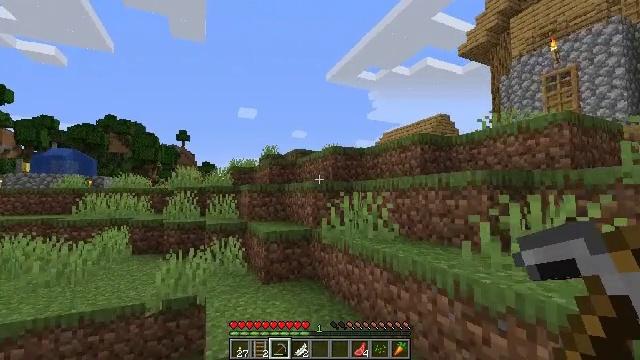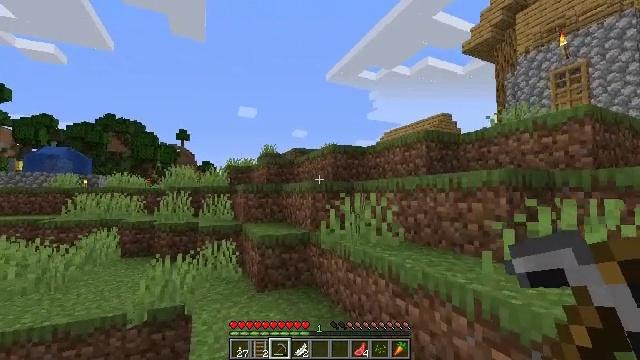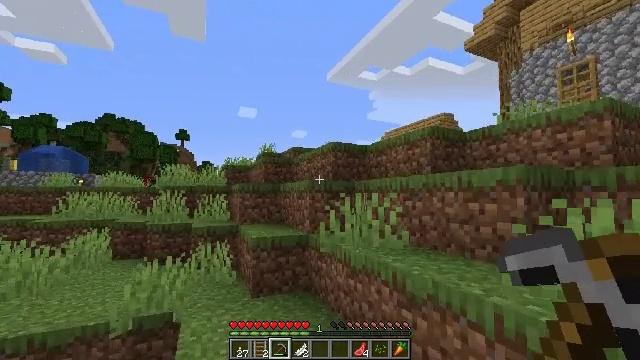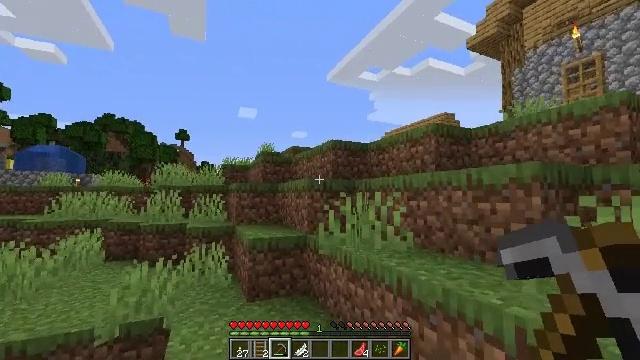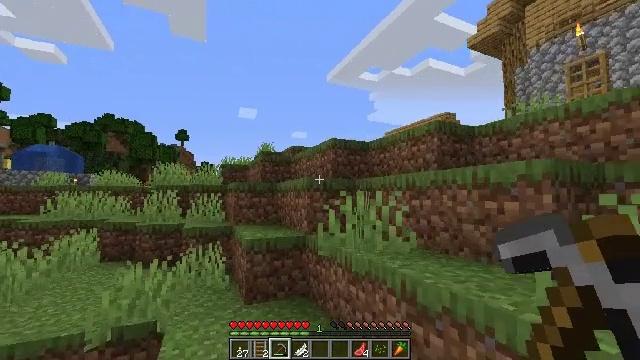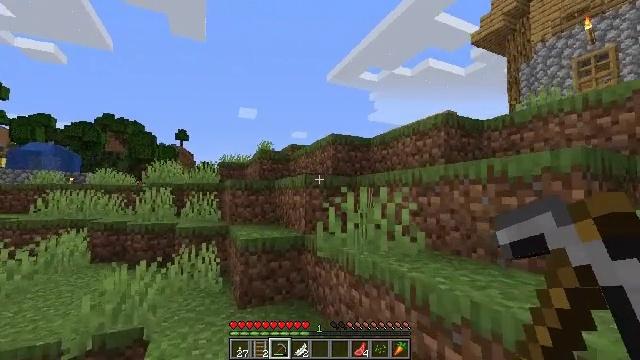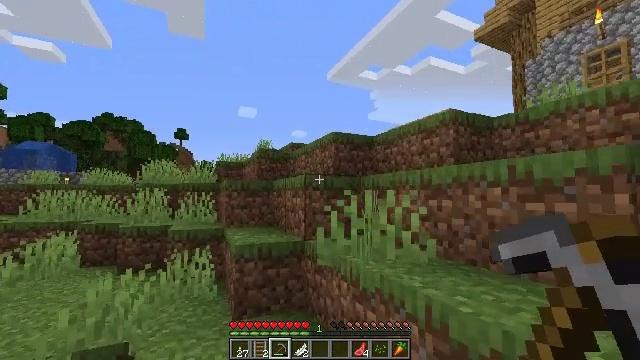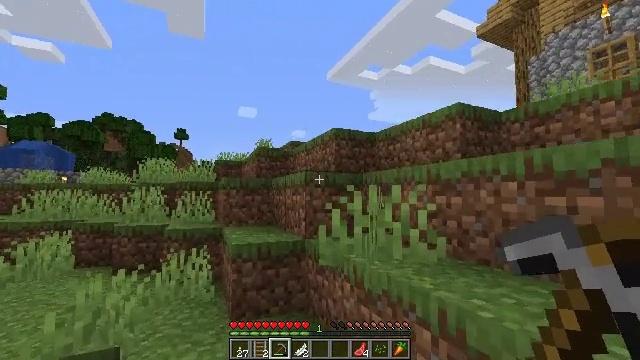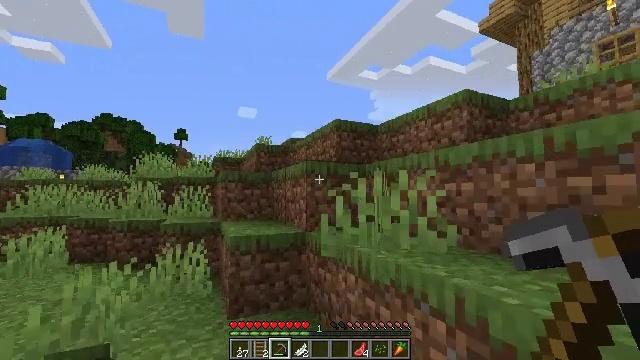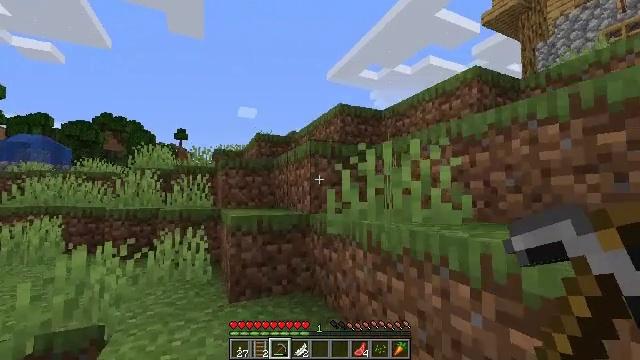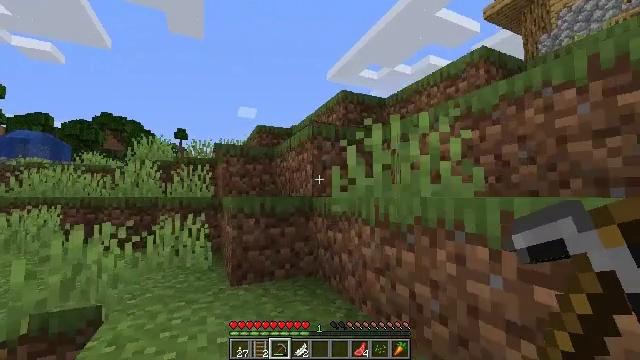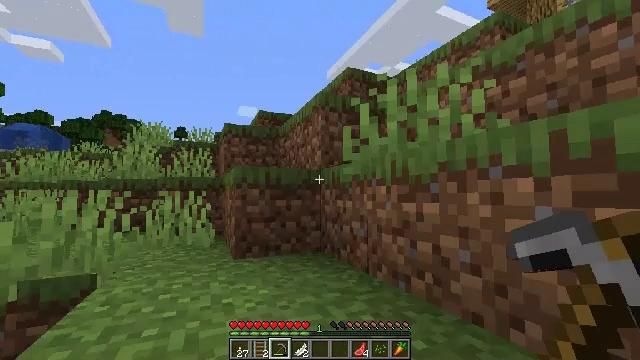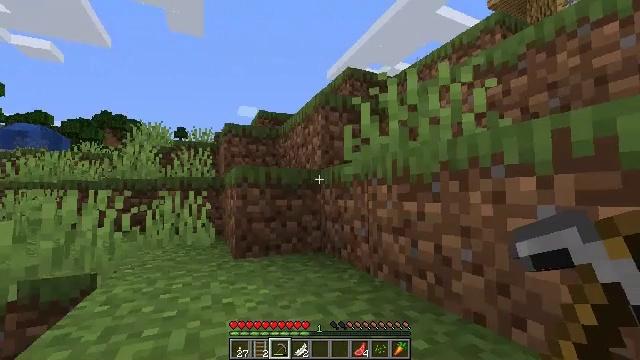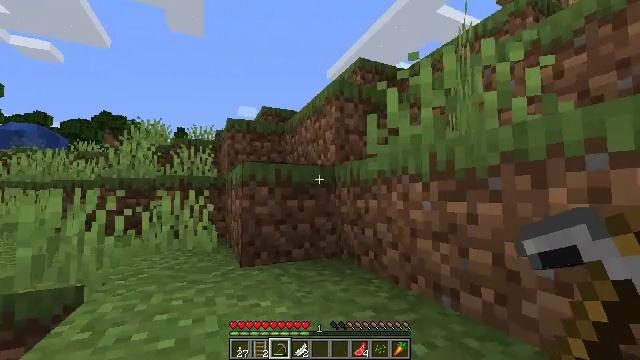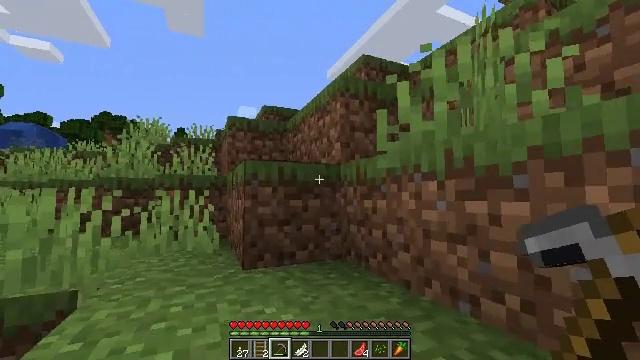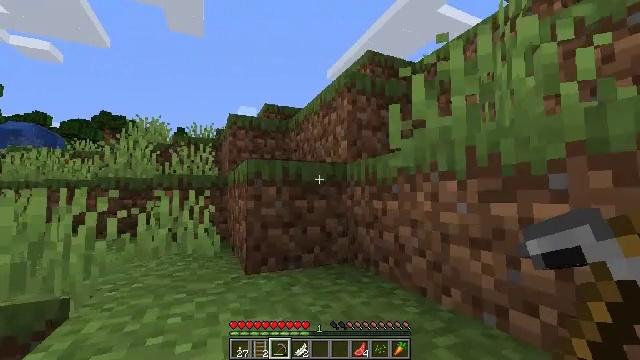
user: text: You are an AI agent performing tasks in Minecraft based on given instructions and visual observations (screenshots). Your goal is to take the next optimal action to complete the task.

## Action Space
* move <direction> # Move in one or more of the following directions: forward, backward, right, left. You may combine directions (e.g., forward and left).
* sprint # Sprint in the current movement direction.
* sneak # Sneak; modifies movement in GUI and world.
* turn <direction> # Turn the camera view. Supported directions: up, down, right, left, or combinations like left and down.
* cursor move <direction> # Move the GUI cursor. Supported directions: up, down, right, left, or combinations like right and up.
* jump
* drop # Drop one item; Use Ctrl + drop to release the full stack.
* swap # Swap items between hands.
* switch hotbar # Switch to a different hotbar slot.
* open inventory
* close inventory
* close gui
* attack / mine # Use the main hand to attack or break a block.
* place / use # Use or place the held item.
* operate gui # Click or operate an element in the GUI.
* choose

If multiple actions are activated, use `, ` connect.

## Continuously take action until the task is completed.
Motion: motion action
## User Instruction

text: Remove the grass path from the ground.
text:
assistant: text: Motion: move forward
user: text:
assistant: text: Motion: move forward
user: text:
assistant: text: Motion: move forward
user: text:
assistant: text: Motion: move forward
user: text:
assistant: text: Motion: move forward
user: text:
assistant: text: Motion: move forward
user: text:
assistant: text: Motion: move forward
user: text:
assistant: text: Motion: move forward
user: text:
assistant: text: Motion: move forward
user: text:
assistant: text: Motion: move forward
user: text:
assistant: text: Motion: move forward
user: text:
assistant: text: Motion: move forward
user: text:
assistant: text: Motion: move forward
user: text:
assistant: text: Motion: move forward
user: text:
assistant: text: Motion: move forward
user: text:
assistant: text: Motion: move forward, jump
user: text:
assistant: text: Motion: move forward, jump
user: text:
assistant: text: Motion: move forward, jump
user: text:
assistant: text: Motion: move forward, jump
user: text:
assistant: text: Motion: move forward, jump
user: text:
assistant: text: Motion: move forward, jump
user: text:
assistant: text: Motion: move forward, jump
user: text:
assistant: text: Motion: move forward, jump
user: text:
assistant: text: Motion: move forward, jump
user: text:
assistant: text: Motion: move forward, jump
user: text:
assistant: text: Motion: move forward, jump
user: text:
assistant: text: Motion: move forward, jump
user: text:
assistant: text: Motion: move forward, jump
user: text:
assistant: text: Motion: move forward, jump
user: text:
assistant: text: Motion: move forward, jump